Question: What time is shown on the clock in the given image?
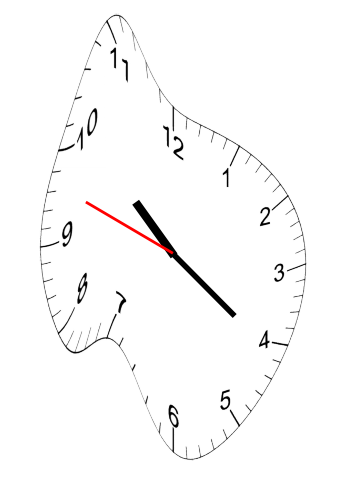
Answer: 10:20:48